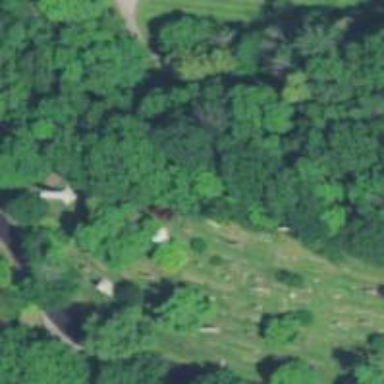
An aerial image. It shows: Memorial site with historic significance.